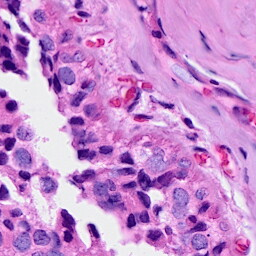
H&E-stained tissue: Breast